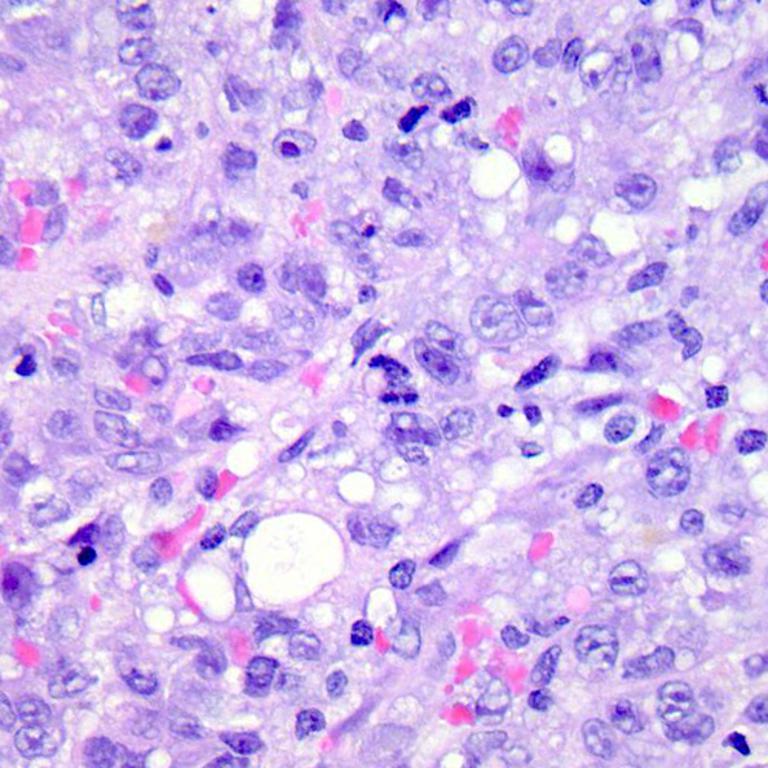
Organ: colon
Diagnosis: adenocarcinomas